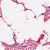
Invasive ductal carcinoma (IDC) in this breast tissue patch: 1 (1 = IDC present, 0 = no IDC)